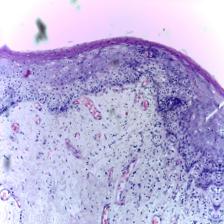
Diagnosis: OSCC